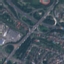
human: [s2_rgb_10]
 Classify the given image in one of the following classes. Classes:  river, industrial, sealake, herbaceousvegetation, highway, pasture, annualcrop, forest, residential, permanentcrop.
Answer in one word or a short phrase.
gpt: Highway